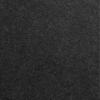
Label: dusty